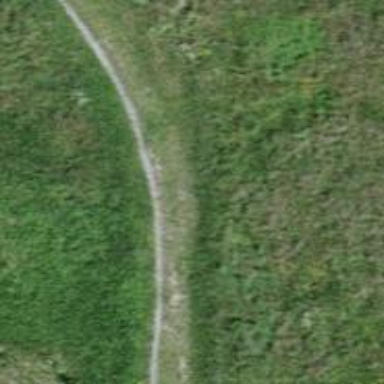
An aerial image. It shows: Path on the ground.